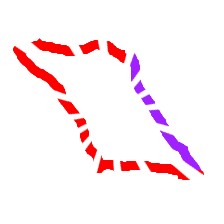
Shape: parallelogram